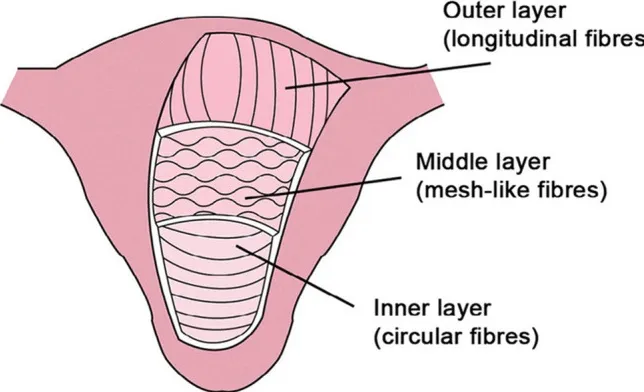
Uterine layers. Inner circular layer, middle "mesh-like" layer, and outer longitudinal layer.
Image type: radiology (x_ray)